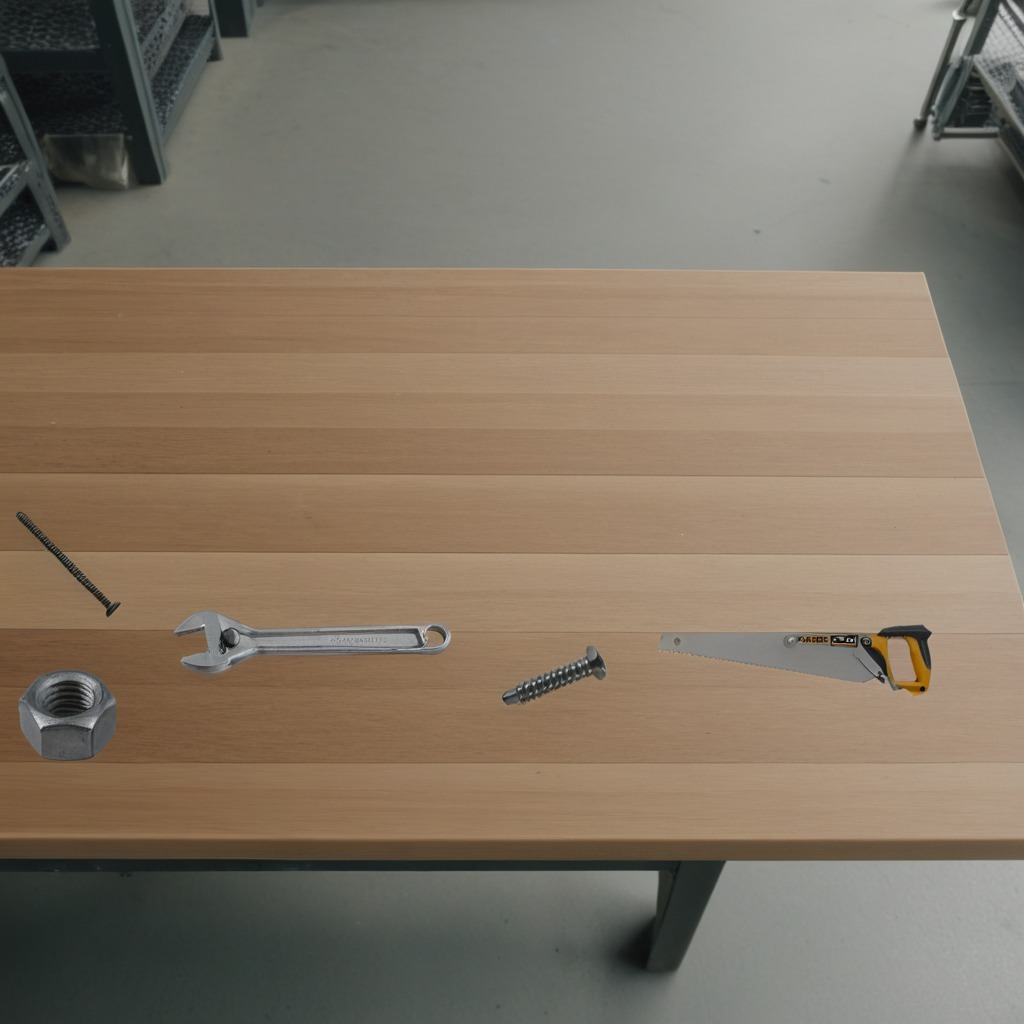
A metal machine screw, a coiled metal spring, a handheld metal saw, a metal nut, and a wrench are lying on the workbench inside a coastal fishing gear workshop.